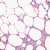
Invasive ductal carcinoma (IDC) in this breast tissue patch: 0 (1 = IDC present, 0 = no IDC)